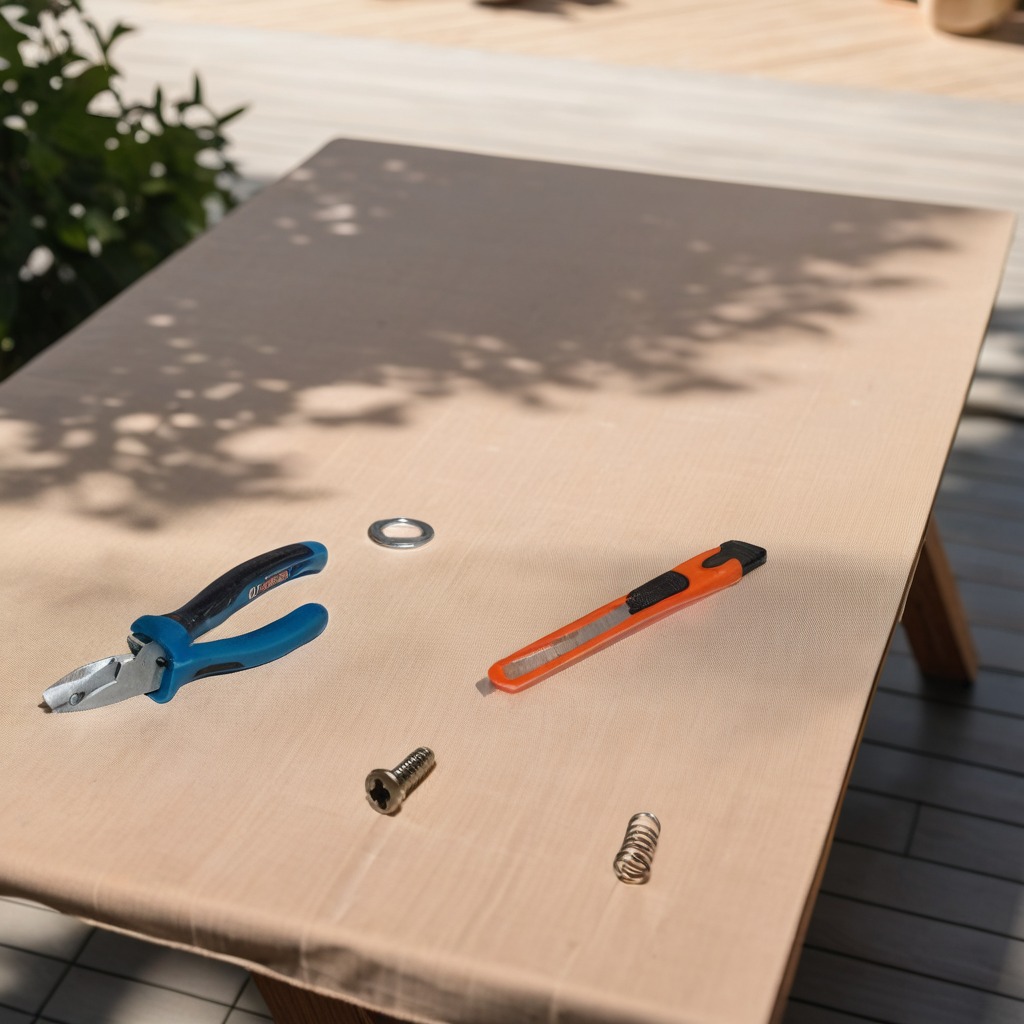
A utility knife, a flat metal washer, a metal machine screw, a pair of pliers, and a coiled metal spring are lying on a wooden table.